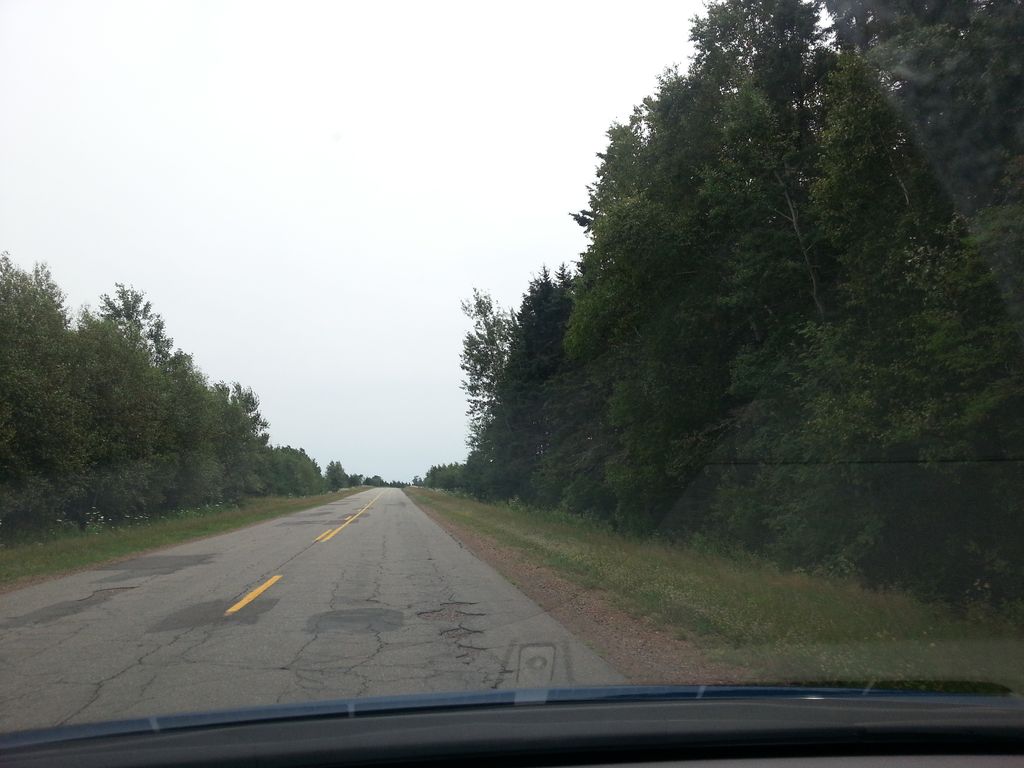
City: charlottetown